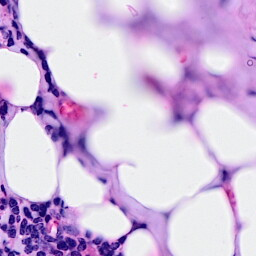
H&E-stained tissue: Breast